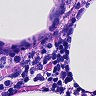
Metastatic tissue present: no